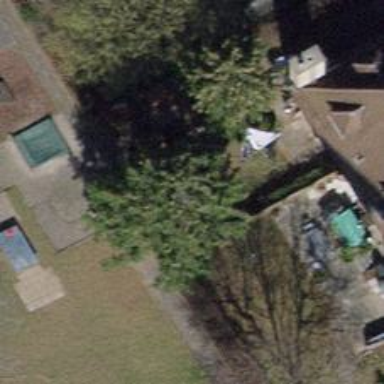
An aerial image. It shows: Urban tree with needle-leaved foliage.